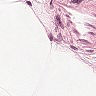
Metastatic tissue present: no